Aerial crown-view tile of a tropical tree (Barro Colorado Island, Panama), acquired 20240918:
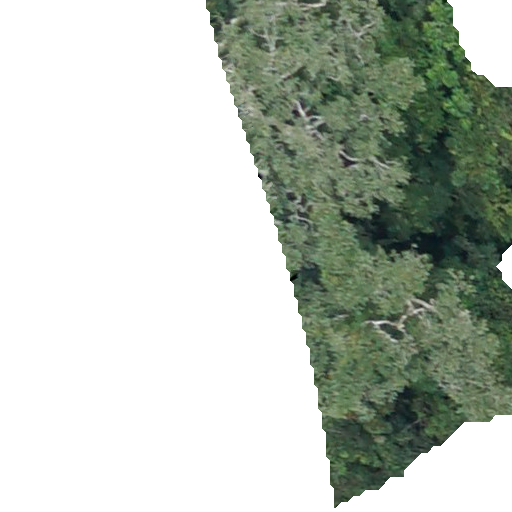
Species: Ficus insipida
GBIF accepted scientific name: Ficus insipida
Crown area: 424.326 m²